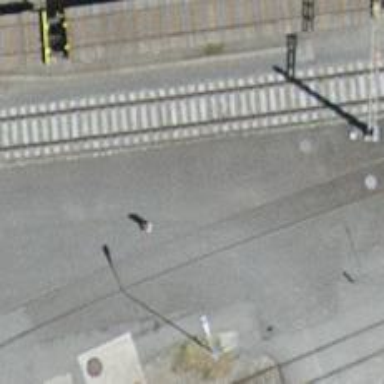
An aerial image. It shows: Railway level crossing.